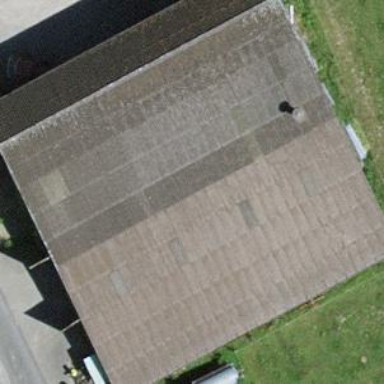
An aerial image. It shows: Rural barn.